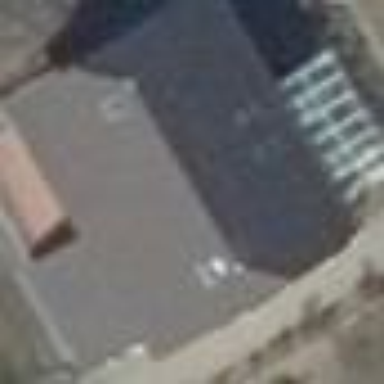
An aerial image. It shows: House with half-hipped roof shape.